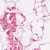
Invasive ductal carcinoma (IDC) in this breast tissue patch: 0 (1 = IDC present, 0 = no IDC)